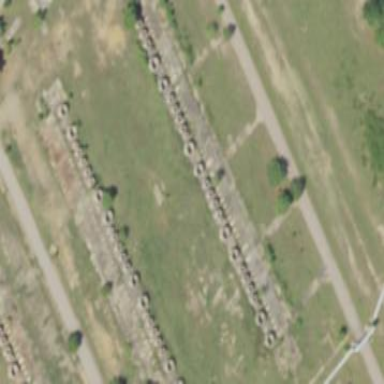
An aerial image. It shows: Ruins of building.